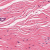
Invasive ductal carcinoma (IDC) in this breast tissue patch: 0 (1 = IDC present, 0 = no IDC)